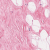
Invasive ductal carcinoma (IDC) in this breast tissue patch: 0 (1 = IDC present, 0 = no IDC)